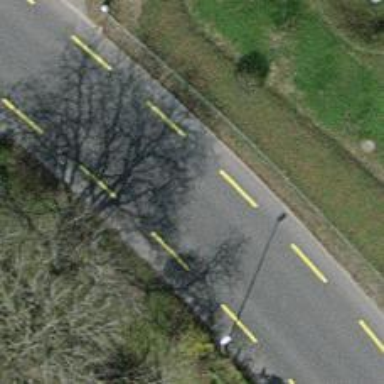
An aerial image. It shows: Tertiary road with designated cycle lane.